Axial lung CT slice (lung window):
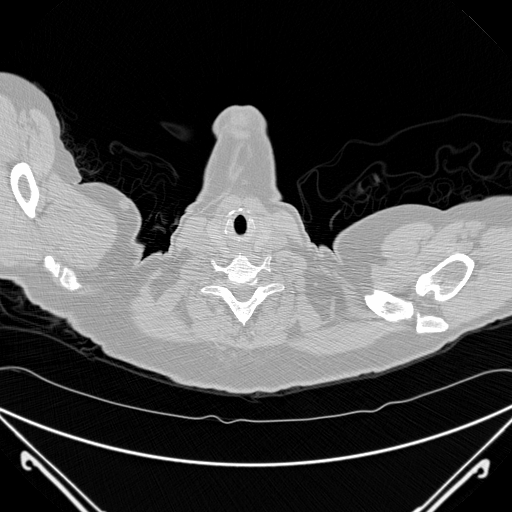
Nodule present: no